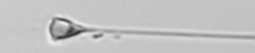
Label: Asterionellopsis_glacialis